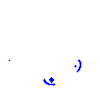
Particle: proton